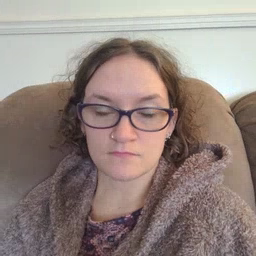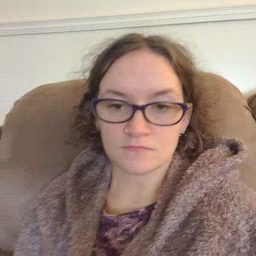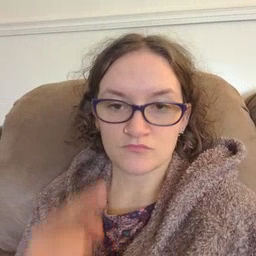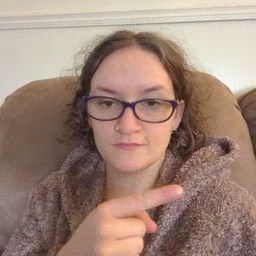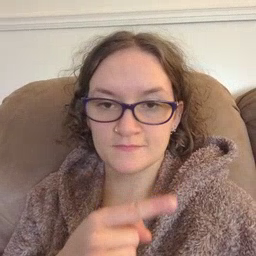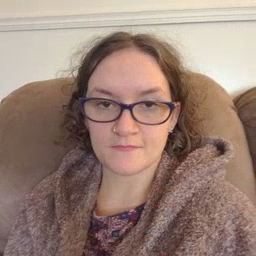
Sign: hesheit